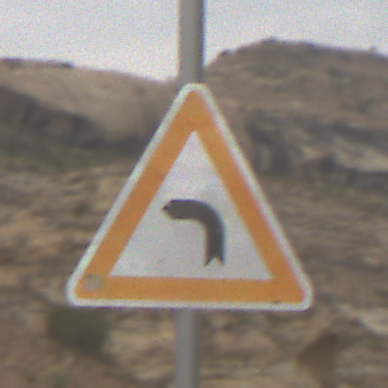
Verkehrszeichen: KurveLinks
Umgebung: Outdoor, Nature
Tageszeit: MorningAfternoon
Wetter: Overcast
Licht: Natural
Jahreszeit: NotSpecified
Kontrast: LowContrast